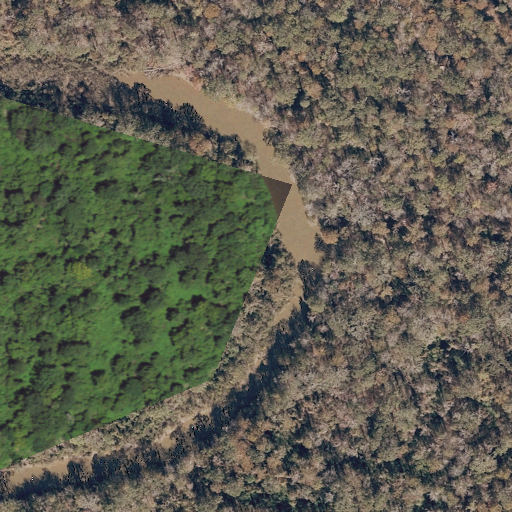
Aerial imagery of cape in Louisiana named Nicks Point containing woody wetlands, open water, grassland, and herbaceous wetlands